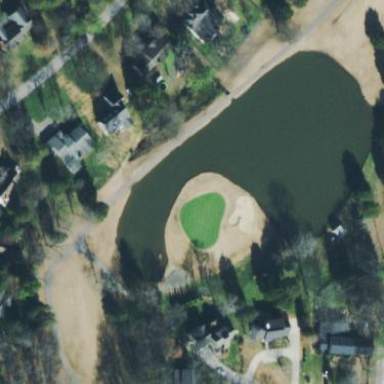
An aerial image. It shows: Water hazard on golf course.